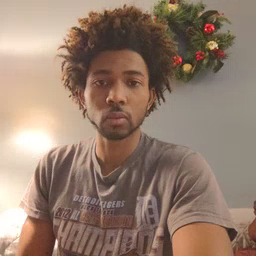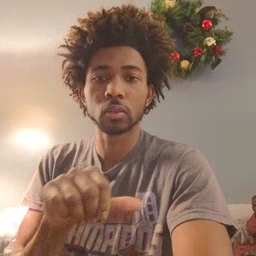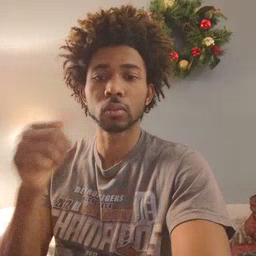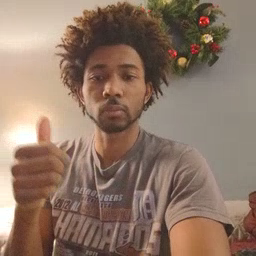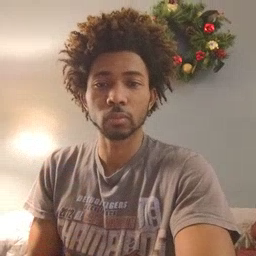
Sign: another